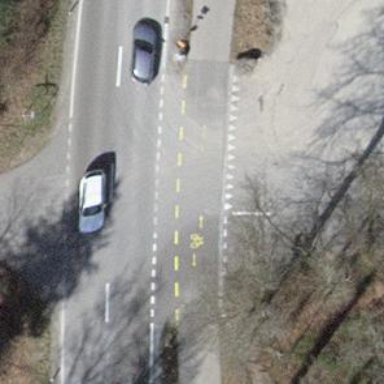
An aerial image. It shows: Unmarked crossing on the road.